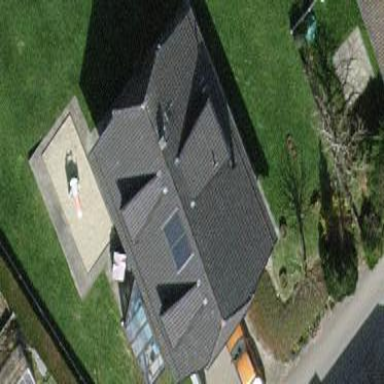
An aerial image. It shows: Simple house.